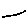
Label: line